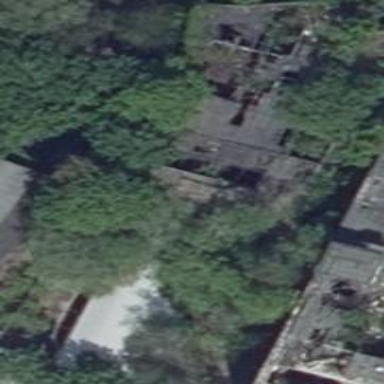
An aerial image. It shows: Ruins of building.